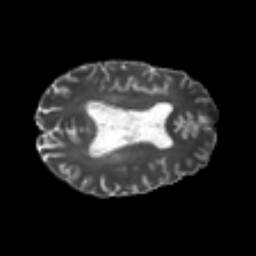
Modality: T2w
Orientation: axial
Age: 35
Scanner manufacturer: philips
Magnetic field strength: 3 T
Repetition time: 8.6 s
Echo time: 0.127 s